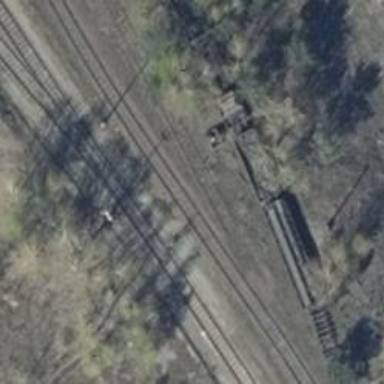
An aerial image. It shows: Railway yard.